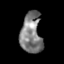
Tissue: skin
Cell type: Epithelial cells
Senescence score: 0.205
Nuclear area (px): 838
Mean DAPI intensity: 126.742